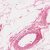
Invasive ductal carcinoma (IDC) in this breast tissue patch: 0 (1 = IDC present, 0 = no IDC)